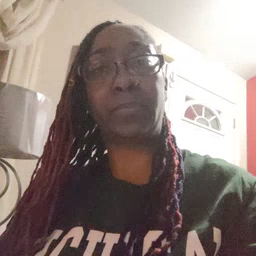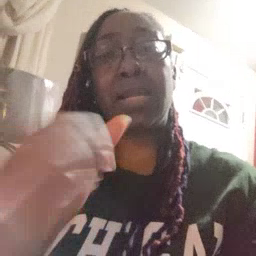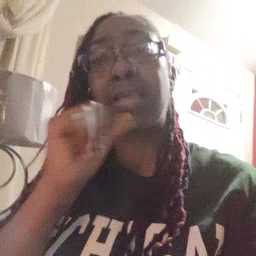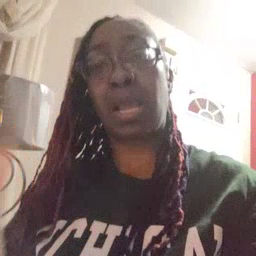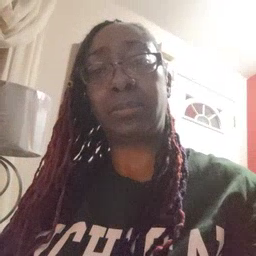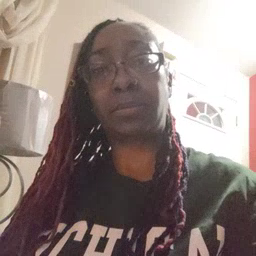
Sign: not